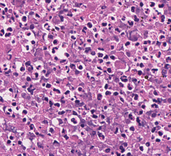
Tumor epithelial tissue: yes
Tumor-associated stroma tissue: no
Normal tissue: no